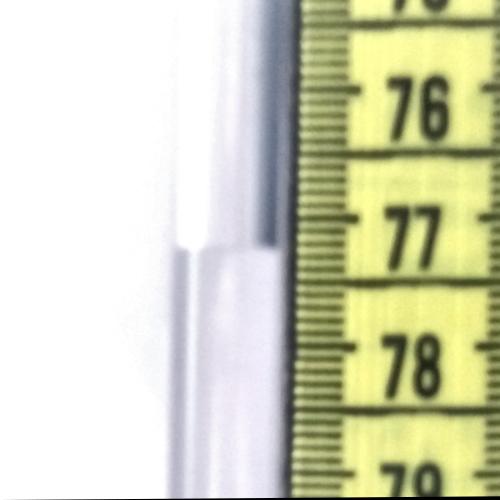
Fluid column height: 77.3 cm